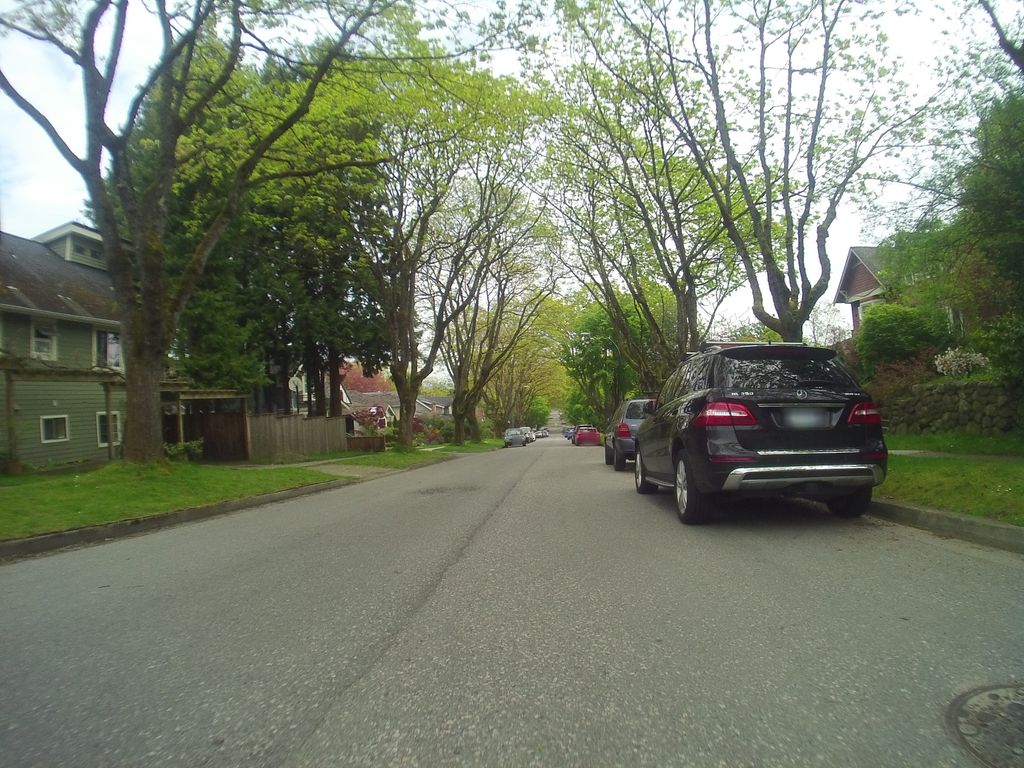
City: vancouver